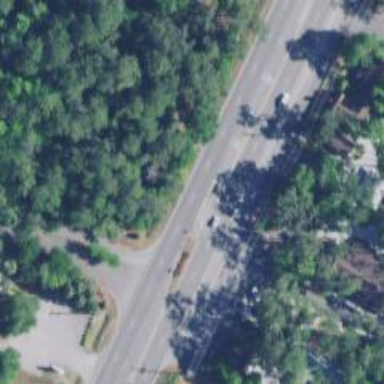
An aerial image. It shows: Trunk link highway.